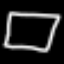
Label: square